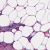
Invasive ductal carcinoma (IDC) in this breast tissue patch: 1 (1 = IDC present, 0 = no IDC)